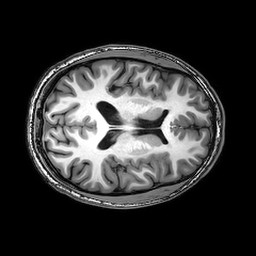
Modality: T1w
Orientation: axial
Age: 22
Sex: male
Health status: healthy
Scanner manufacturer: philips
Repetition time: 0.00822 s
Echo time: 0.00377 s